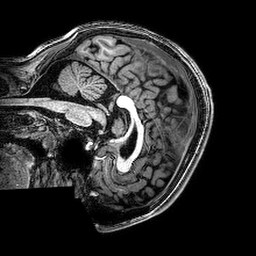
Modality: T1w
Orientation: sagittal
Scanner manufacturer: philips
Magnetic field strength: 3 T
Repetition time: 0.008176 s
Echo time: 0.00375 s